Field crop: tomato
Growth stage: 1
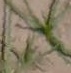
Species: cyperus